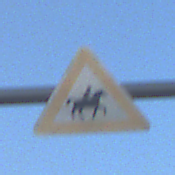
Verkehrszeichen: ReiterLinks
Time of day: Dawn
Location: Outdoor (Nature)
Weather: Clear
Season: NotSpecified
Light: Natural